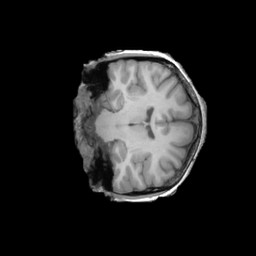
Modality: T1w
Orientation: coronal
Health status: ill
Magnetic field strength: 3 T